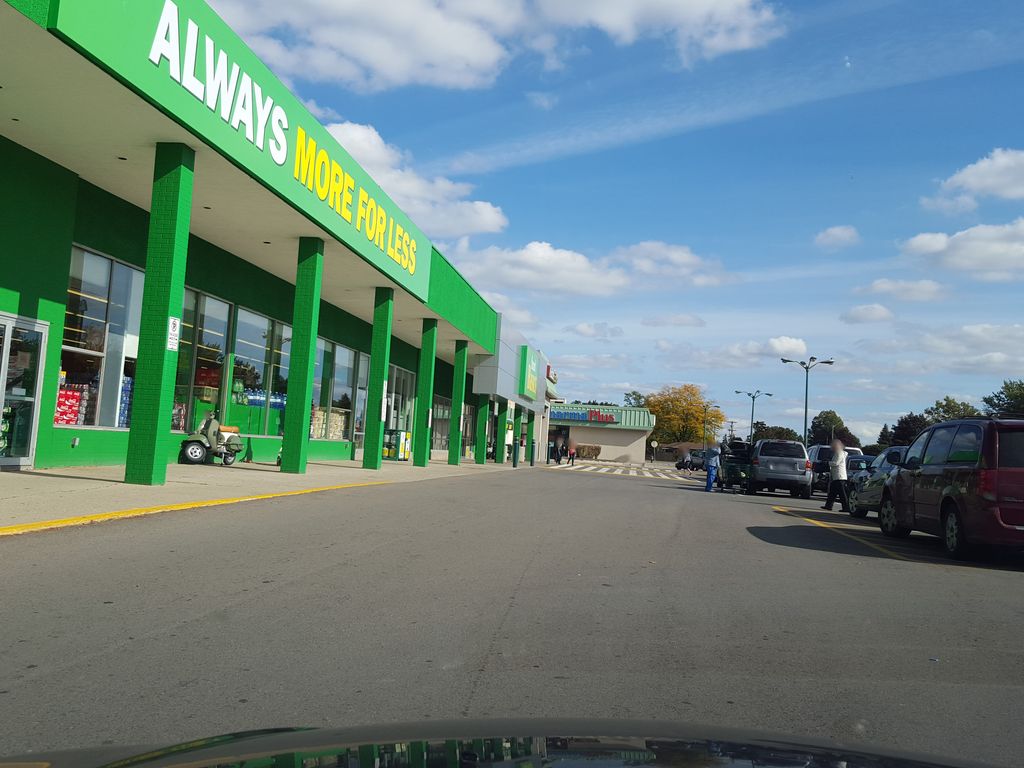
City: hamilton